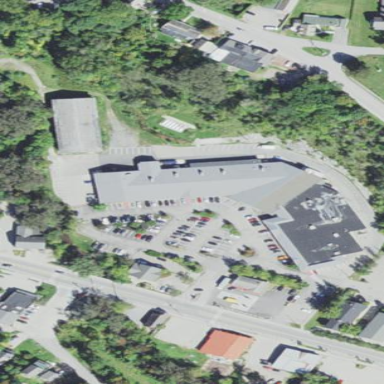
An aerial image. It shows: Mall building.